Field crop: maize
Growth stage: 2
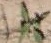
Species: atriplex